Question: I want to write slide show for my app like this picture.
how i can write some thing like that :

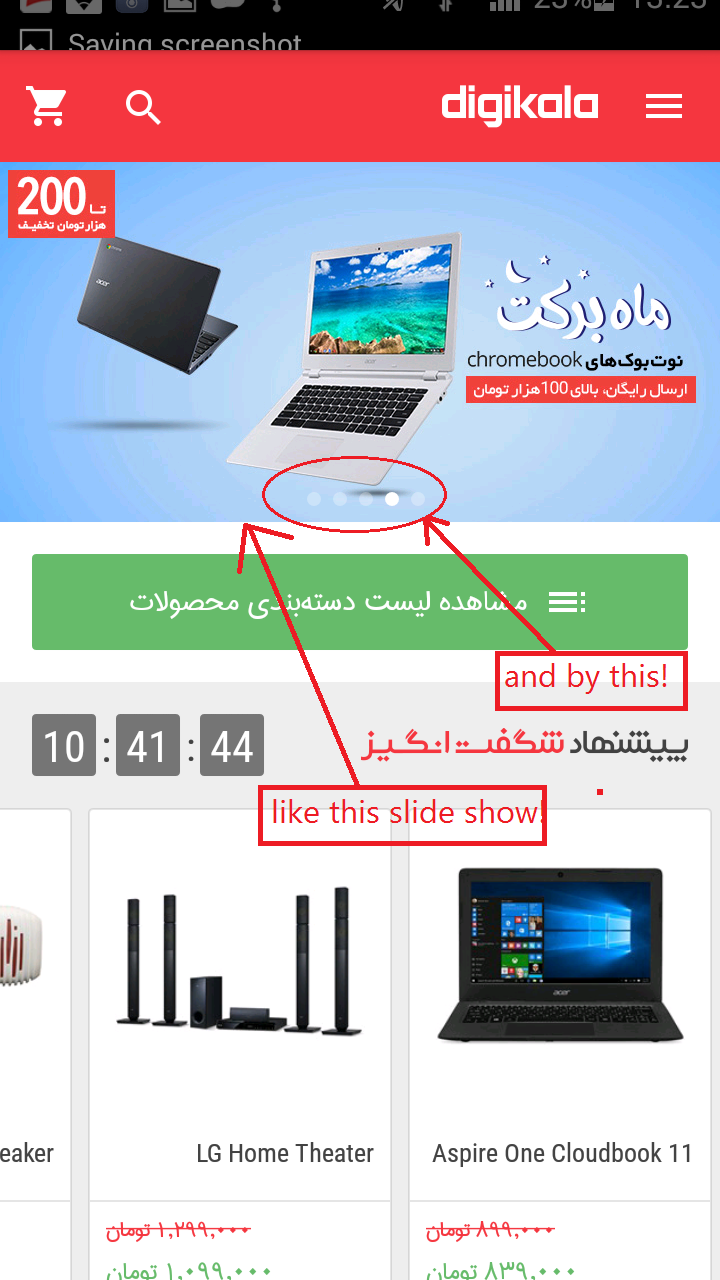
Answer: You can use ViewPager for this:
'''
public class MainActivity extends AppCompatActivity
{
private static final Integer[] IMAGES= {R.drawable.one,R.drawable.two,R.drawable.three,R.drawable.four};
private ArrayList<Integer> ImagesArray = new ArrayList<Integer>();
@Override
protected void onCreate(Bundle savedInstanceState) {
super.onCreate(savedInstanceState);
setContentView(R.layout.activity_main);
init();
}
private void init() {
for(int i=0;i<IMAGES.length;i++)
ImagesArray.add(IMAGES[i]);
mPager = (ViewPager) findViewById(R.id.pager);
mPager.setAdapter(new SlidingImage_Adapter(MainActivity.this,ImagesArray));
CirclePageIndicator indicator = (CirclePageIndicator)
findViewById(R.id.indicator);
indicator.setViewPager(mPager);
final float density = getResources().getDisplayMetrics().density;
indicator.setRadius(5 * density);
NUM_PAGES =IMAGES.length;
// Auto start of viewpager
final Handler handler = new Handler();
final Runnable Update = new Runnable() {
public void run() {
if (currentPage == NUM_PAGES) {
currentPage = 0;
}
mPager.setCurrentItem(currentPage++, true);
}
};
Timer swipeTimer = new Timer();
swipeTimer.schedule(new TimerTask() {
@Override
public void run() {
handler.post(Update);
}
}, 30000, 30000);
// Pager listener over indicator
indicator.setOnPageChangeListener(new ViewPager.OnPageChangeListener() {
@Override
public void onPageSelected(int position) {
currentPage = position;
}
@Override
public void onPageScrolled(int pos, float arg1, int arg2) {
}
@Override
public void onPageScrollStateChanged(int pos) {
}
});
}
}
'''
And Layout File:
'''
<?xml version="1.0" encoding="utf-8"?>
<RelativeLayout xmlns:android="http://schemas.android.com/apk/res/android"
xmlns:app="http://schemas.android.com/apk/res-auto"
android:layout_width="fill_parent"
android:layout_height="match_parent"
android:orientation="vertical">
<android.support.v4.view.ViewPager
android:id="@+id/pager"
android:layout_width="fill_parent"
android:layout_height="fill_parent"
android:layout_alignParentTop="true" />
<com.viewpagerindicator.CirclePageIndicator
android:id="@+id/indicator"
android:layout_width="fill_parent"
android:layout_height="wrap_content"
android:layout_alignParentBottom="true"
android:layout_centerHorizontal="true"
android:gravity="bottom"
android:padding="10dip"
app:centered="true"
app:fillColor="#ff0099"
app:pageColor="#FF0000"
app:snap="false" />
</RelativeLayout>
'''
You are done :)